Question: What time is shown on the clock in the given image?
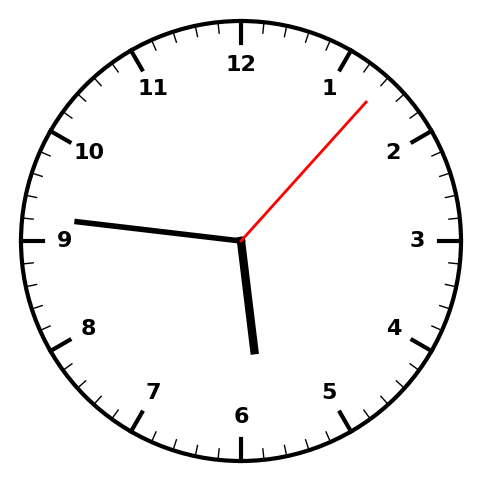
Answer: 05:46:07